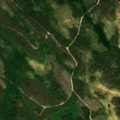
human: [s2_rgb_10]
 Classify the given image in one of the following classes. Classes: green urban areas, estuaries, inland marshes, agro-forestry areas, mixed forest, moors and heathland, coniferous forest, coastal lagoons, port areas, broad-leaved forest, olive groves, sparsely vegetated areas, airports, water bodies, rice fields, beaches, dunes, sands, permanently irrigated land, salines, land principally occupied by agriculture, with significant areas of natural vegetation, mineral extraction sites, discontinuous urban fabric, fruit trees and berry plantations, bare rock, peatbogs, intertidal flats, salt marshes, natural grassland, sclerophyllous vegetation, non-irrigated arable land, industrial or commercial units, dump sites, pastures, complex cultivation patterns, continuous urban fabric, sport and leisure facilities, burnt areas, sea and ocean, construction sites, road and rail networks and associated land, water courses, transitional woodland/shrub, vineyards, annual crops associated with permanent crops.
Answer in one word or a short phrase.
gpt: coniferous forest, mixed forest, transitional woodland/shrub, water bodies